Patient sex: M
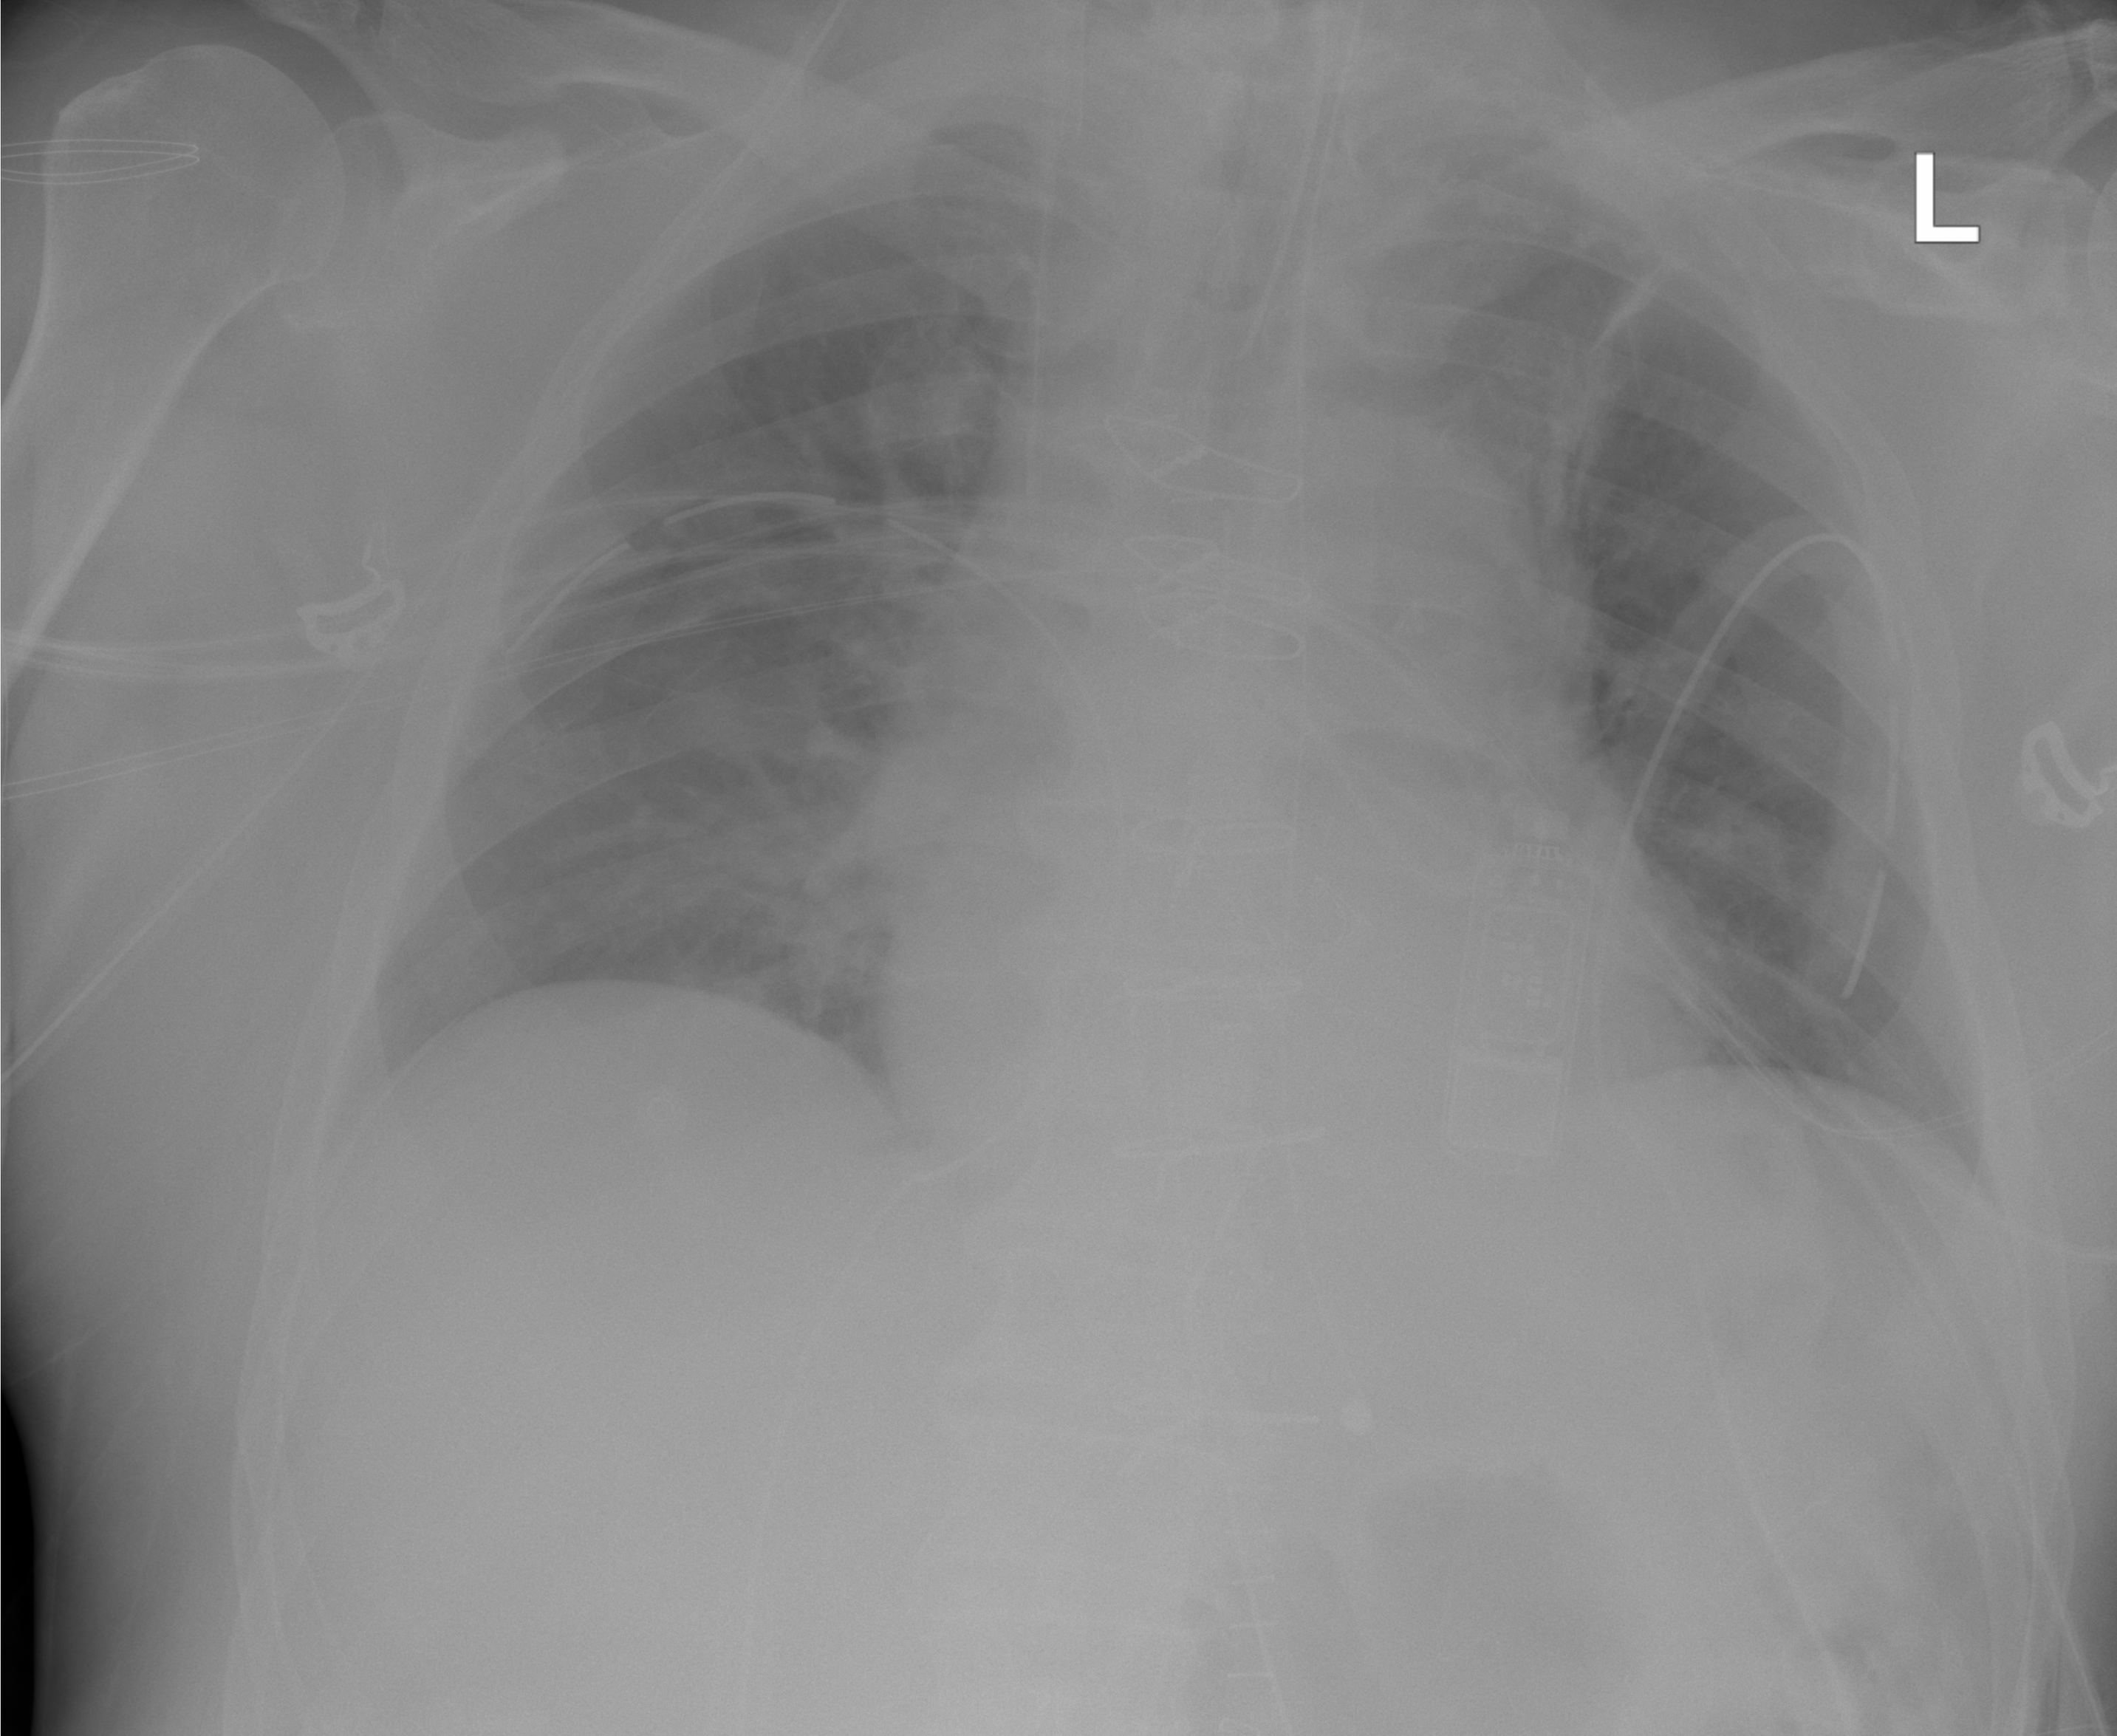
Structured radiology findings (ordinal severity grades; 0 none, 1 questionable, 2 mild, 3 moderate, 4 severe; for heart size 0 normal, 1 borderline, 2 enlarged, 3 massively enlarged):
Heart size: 2
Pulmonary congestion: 0
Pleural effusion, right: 0
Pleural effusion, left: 0
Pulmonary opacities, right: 0
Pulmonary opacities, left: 0
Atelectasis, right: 0
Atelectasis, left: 2